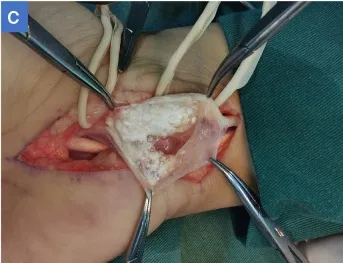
(C) When the flexor tendon sheath of the index finger was opened, it can be seen that there are large number of milky white soft tophi in the tendon sheath. The tophi are entirely surrounded by the tendon sheath, and there is no inflammation or ulceration on the surface of the tendon sheath.
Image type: medical_photograph (other_medical_photograph)